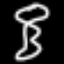
Label: squiggle